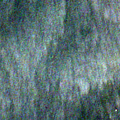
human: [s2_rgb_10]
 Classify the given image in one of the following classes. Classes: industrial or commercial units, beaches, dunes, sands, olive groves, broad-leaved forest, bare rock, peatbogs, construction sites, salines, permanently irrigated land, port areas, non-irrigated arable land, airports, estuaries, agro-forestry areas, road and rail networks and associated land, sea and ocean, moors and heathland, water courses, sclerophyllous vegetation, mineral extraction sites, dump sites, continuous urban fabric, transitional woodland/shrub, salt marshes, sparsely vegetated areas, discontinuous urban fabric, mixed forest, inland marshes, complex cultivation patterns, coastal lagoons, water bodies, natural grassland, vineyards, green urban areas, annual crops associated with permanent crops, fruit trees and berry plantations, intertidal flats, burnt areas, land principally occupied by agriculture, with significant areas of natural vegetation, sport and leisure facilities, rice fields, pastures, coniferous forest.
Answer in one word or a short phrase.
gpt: water bodies